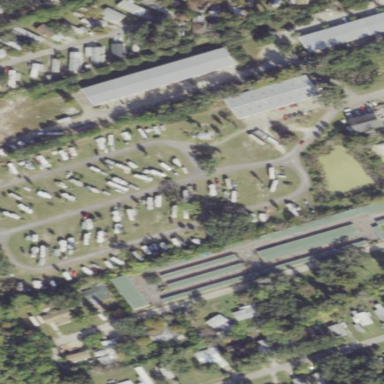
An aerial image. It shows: Caravan site for tourism.